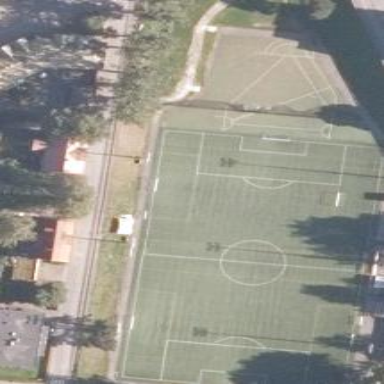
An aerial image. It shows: Artificial turf pitch for leisure activities.